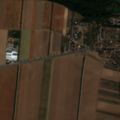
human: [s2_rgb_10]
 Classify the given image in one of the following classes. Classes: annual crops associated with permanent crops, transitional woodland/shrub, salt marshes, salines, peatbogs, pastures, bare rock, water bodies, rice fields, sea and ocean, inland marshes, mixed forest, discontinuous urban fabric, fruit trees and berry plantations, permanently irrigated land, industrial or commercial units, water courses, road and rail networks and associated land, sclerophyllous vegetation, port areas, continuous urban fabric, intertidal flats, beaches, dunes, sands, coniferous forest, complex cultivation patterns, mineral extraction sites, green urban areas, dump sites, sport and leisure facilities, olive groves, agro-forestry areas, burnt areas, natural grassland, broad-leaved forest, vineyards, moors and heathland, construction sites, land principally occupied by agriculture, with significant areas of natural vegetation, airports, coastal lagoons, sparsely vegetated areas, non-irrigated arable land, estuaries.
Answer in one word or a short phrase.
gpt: discontinuous urban fabric, non-irrigated arable land, broad-leaved forest, water courses